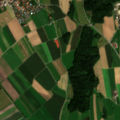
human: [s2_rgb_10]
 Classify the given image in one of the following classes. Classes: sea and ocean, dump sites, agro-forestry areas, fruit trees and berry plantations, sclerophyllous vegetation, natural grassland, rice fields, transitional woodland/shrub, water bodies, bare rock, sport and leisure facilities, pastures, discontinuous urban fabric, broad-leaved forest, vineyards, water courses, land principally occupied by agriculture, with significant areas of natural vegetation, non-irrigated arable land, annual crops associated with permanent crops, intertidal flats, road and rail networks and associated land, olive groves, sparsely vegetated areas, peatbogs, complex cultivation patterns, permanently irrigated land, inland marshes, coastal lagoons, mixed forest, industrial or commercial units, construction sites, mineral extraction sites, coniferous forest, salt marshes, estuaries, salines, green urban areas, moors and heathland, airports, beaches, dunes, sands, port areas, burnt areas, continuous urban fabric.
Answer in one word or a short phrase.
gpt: discontinuous urban fabric, non-irrigated arable land, transitional woodland/shrub